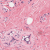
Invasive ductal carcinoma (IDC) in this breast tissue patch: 1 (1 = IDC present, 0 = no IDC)